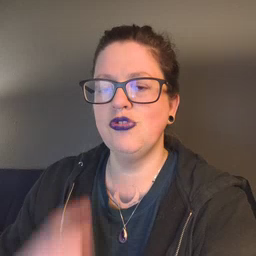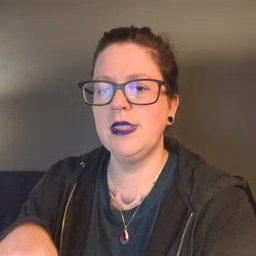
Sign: cry